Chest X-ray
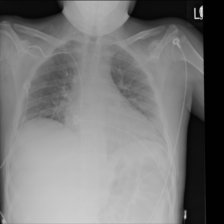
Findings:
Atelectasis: negative
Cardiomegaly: negative
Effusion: negative
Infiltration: negative
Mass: negative
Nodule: negative
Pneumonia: negative
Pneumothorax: negative
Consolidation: negative
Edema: negative
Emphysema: negative
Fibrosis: negative
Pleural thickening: negative
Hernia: negative